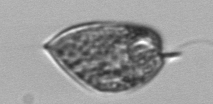
Label: Prorocentrum_micans